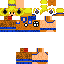
A male human skin with medium skin, wearing blonde long hair dressed in a yellow hoodie and brown pants, featuring a closed mouth.